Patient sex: M
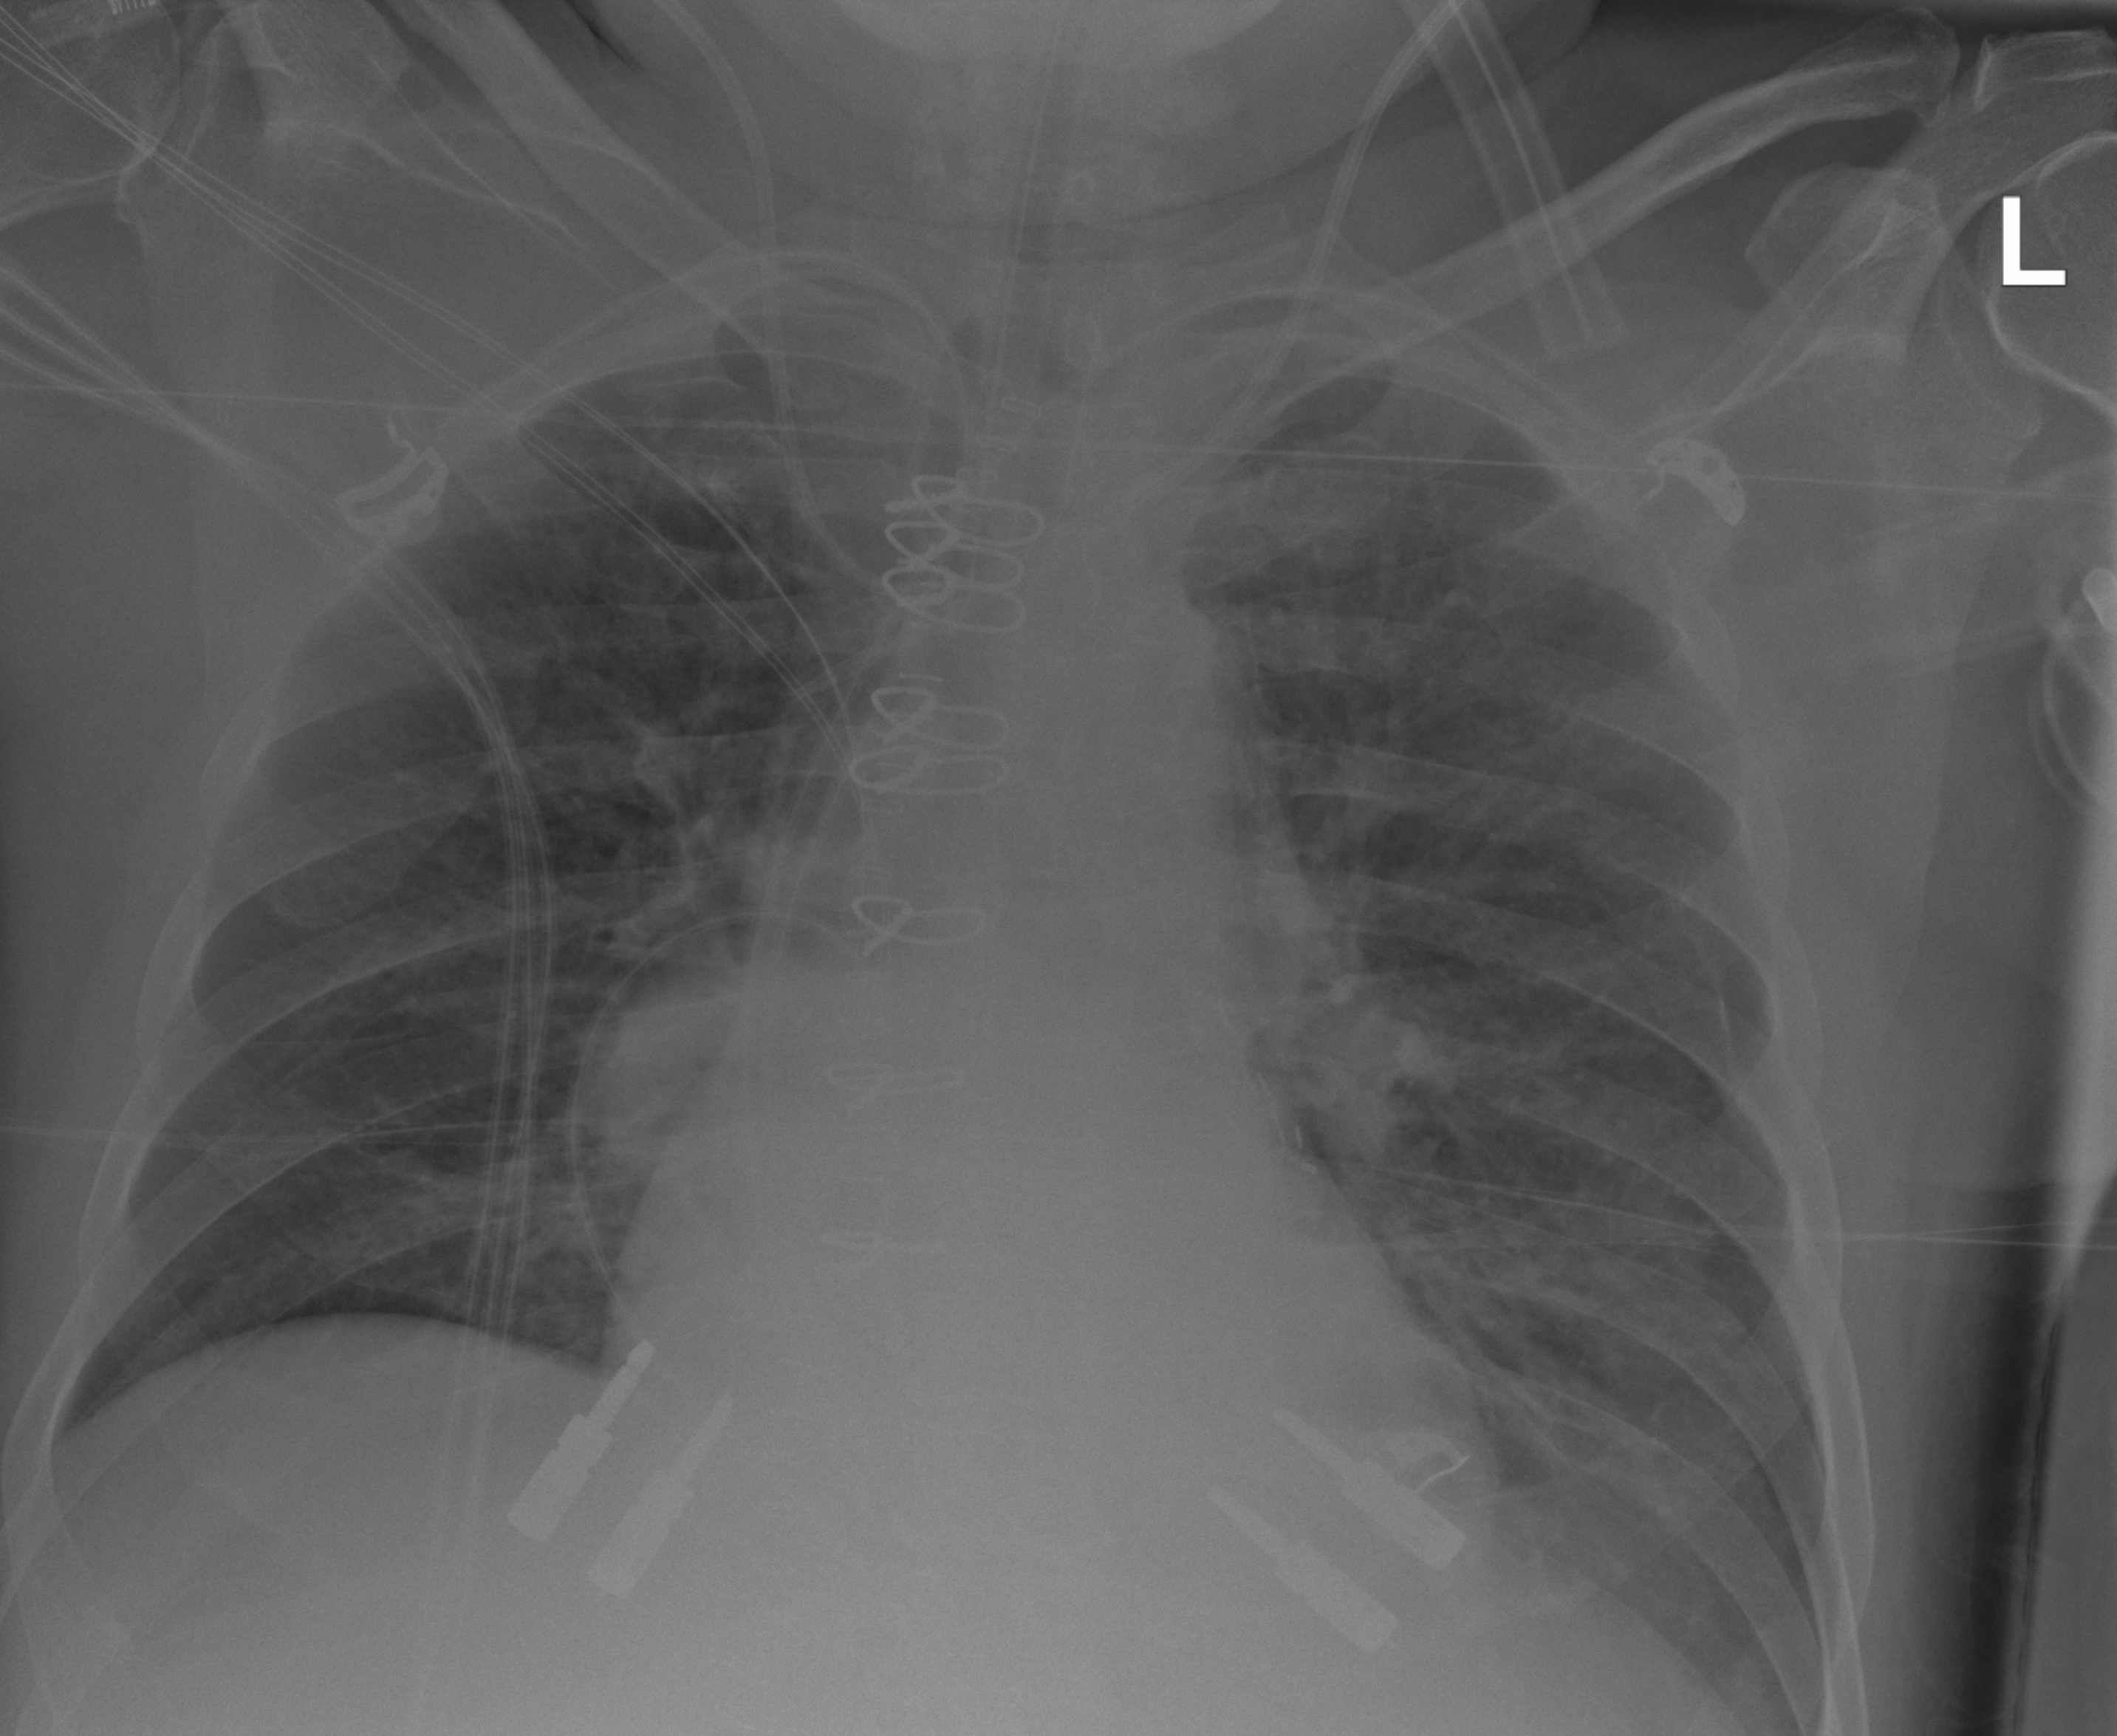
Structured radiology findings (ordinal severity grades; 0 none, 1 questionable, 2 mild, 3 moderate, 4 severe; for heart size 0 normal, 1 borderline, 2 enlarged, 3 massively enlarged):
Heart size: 2
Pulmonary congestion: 1
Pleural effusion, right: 0
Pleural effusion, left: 1
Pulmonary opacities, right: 0
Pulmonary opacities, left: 1
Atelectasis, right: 0
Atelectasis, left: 2